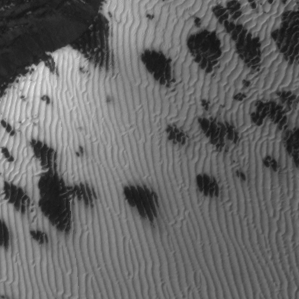
Label: frost